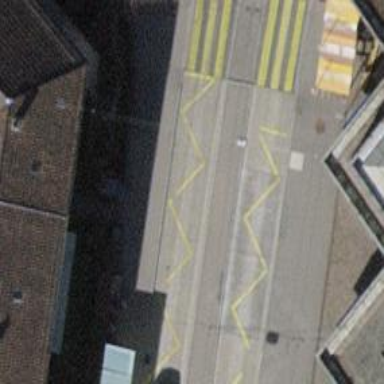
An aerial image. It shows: Bus stop for trolleybuses with designated stop position.